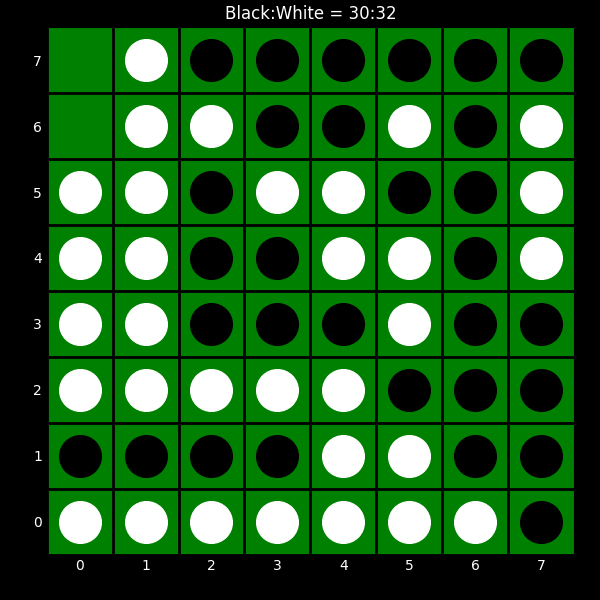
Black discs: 30
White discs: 32